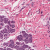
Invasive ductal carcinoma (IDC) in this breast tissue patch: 0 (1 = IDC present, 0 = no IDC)